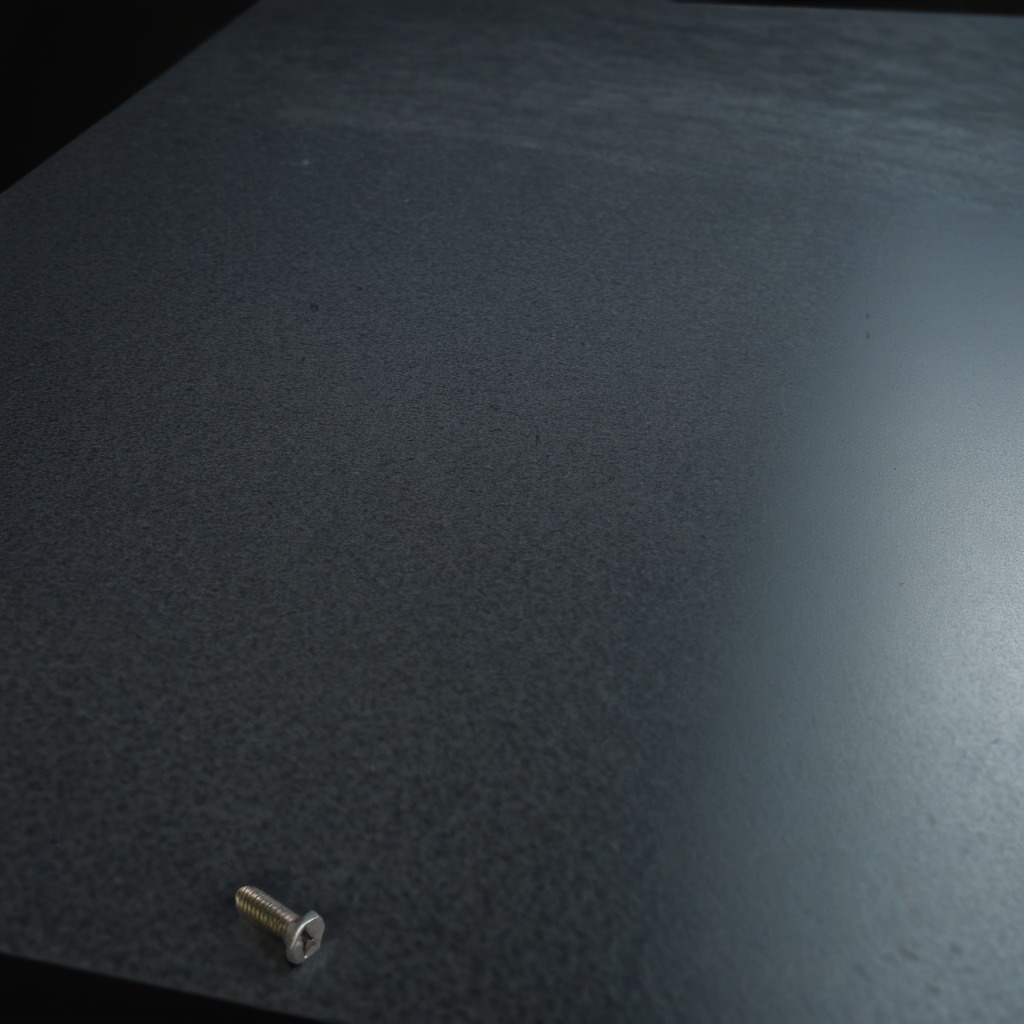
A metal screw lying on a clean granite table inside a workshop at night dim ambient light soft shadows worn but